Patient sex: M
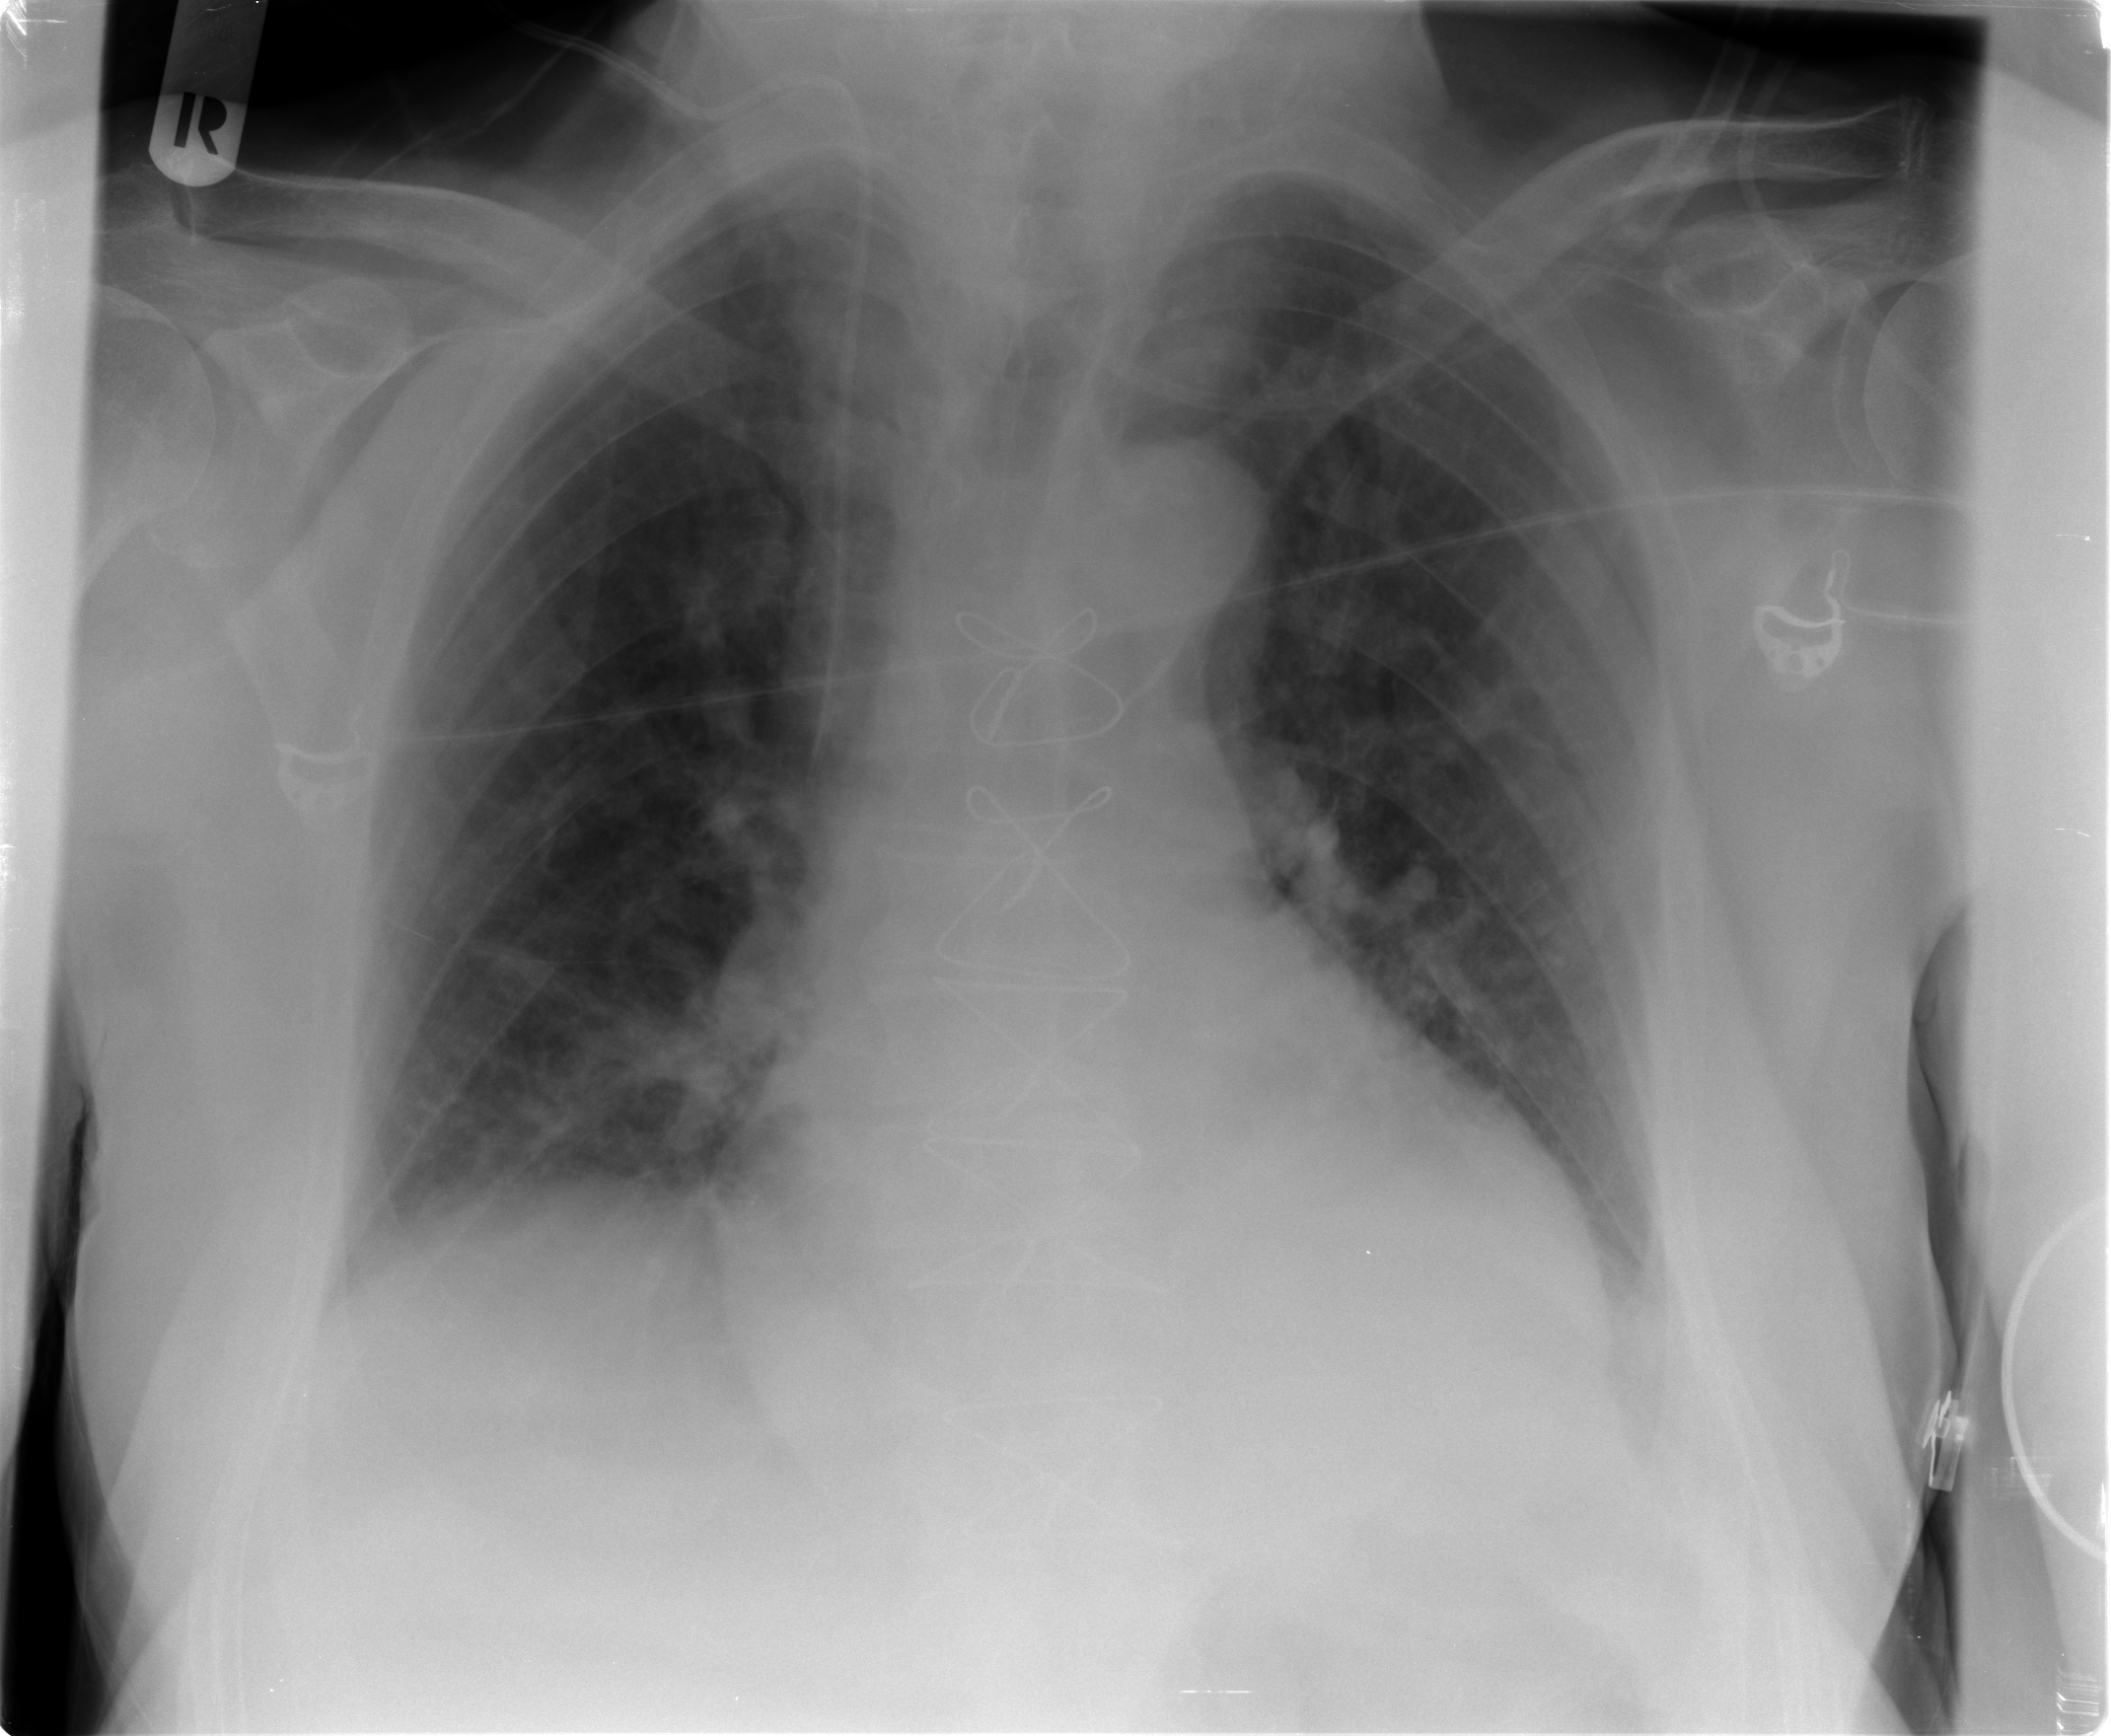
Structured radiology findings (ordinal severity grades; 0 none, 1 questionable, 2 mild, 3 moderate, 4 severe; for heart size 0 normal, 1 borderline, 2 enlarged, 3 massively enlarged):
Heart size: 0
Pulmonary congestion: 2
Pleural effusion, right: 0
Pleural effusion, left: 0
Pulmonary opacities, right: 0
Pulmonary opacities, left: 0
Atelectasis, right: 2
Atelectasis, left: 2